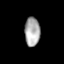
Tissue: lung
Cell type: Epithelial cells
Senescence score: 0.2229
Nuclear area (px): 436
Mean DAPI intensity: 170.165